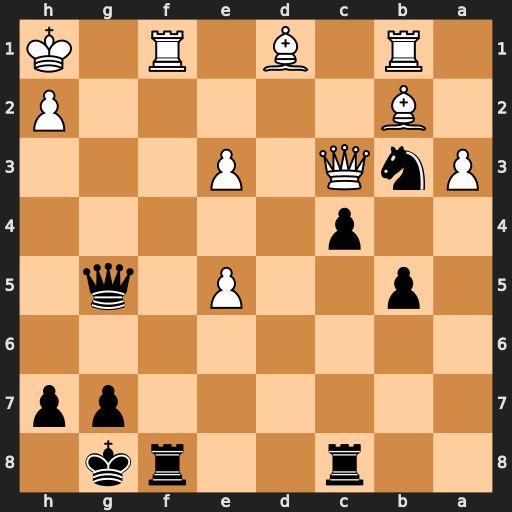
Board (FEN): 2r2rk1/6pp/8/1p2P1q1/2p5/PnQ1P3/1B5P/1R1B1R1K
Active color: b
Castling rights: -
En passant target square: -
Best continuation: Rxf1#